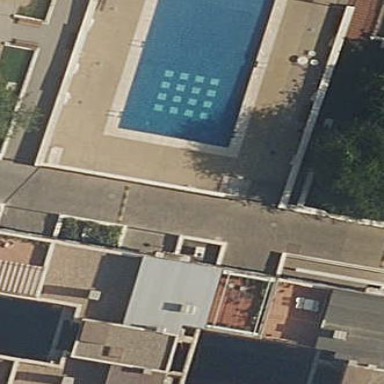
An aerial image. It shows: Swimming pool located in leisure land.